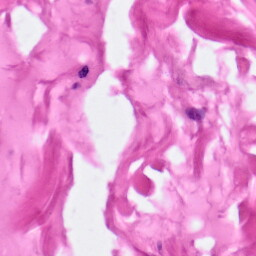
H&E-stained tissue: Pancreatic